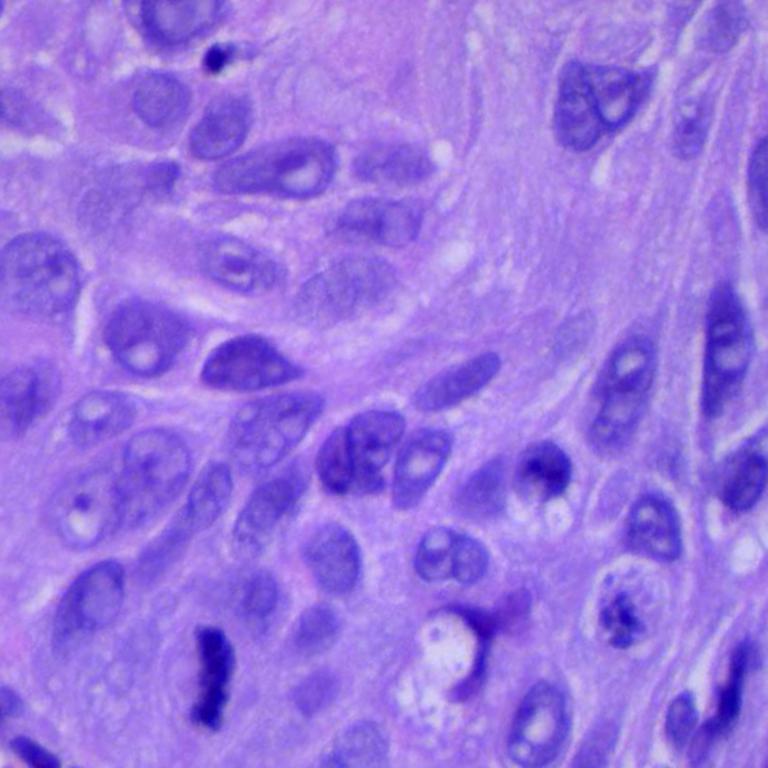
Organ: lung
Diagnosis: squamous carcinomas